Question: I followed the instructions <URL>:
Now I am unable to RDP to the VM - I get the generic message "Remote Desktop can't connect to the remote computer for one of these reasons:1,2,3 etc"
The VM I'm trying to connect to is: teamsitepoc.cloudapp.net:59207
Here's what I've tried:
1. I have checked that it's started.
2. Tried re-sizing to extra small then back to small.
3. Attached the disk that was captured, giving the following:
Could anyone please advise what else I can try to troubleshoot

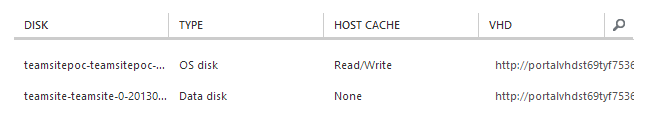
Answer: It is entirely possible that you encountered the shutdown bug listed at the top of the page you link to.
Unfortunately rather than updating the documentation all they did was add a warning to the top of the page and left the incorrect instructions in the actual steps so likely many other people will encounter the same issue.
The workaround is available here: <URL>